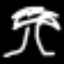
Label: palm tree